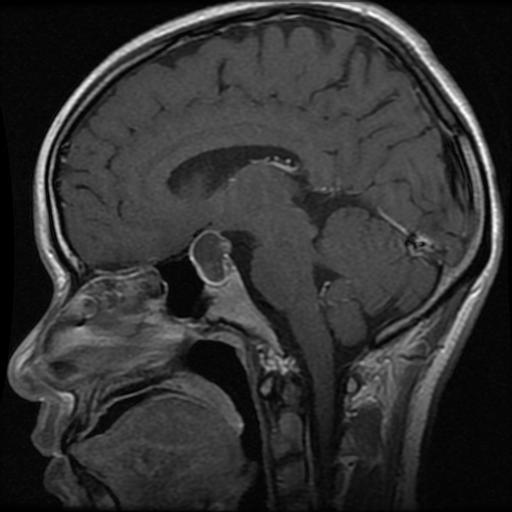
Label: pituitary